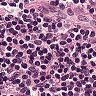
Metastatic tissue present: no